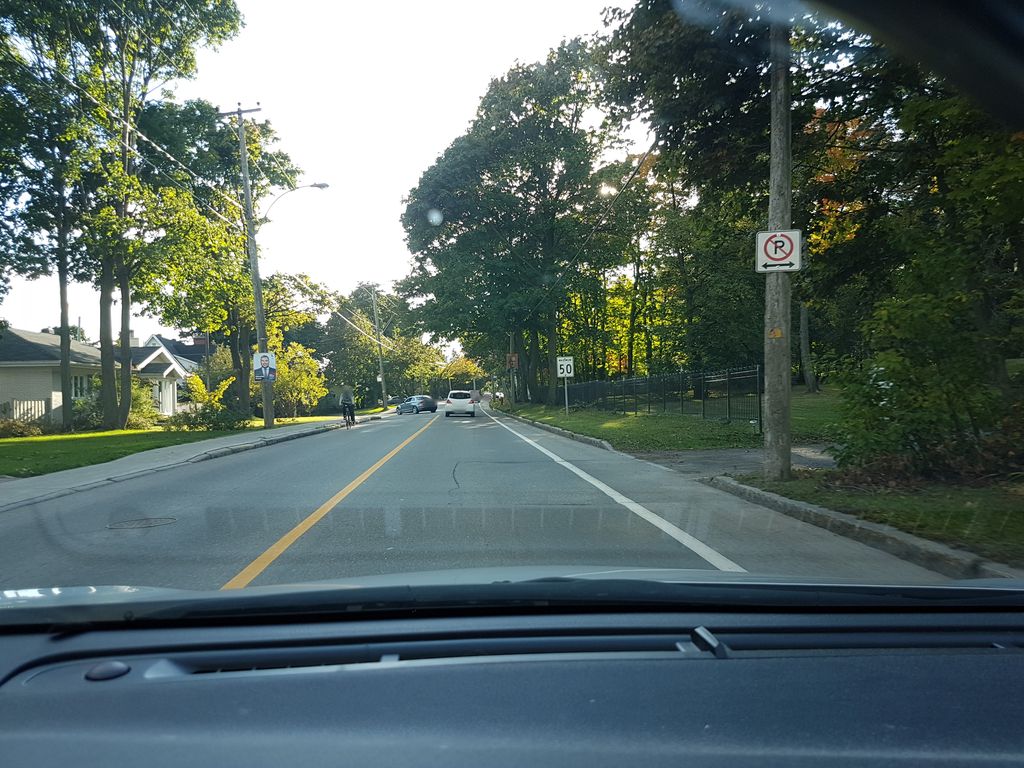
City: quebec_city